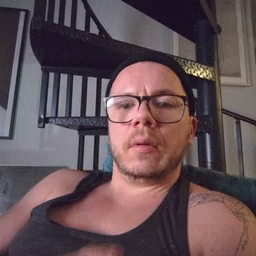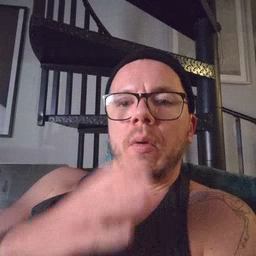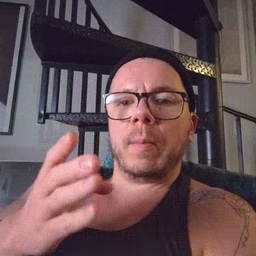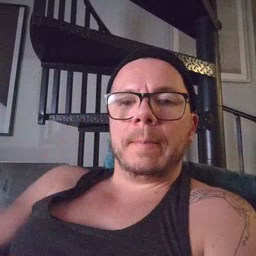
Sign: open